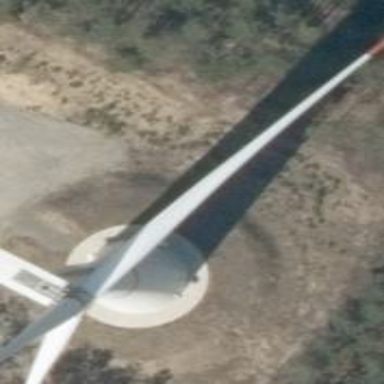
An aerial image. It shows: Wind-powered generator.